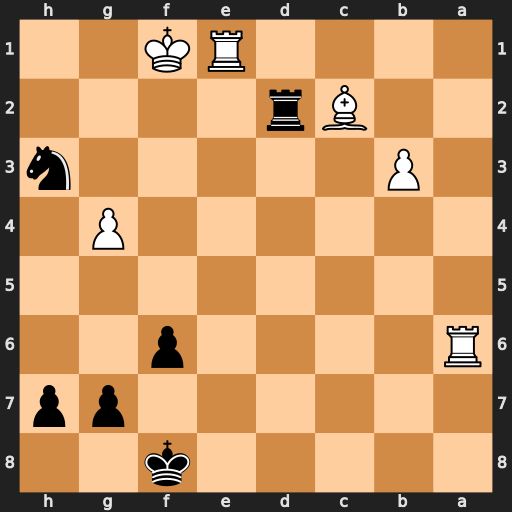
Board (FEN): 5k2/6pp/R4p2/8/6P1/1P5n/2Br4/4RK2
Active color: b
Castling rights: -
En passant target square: -
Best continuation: Rf2#